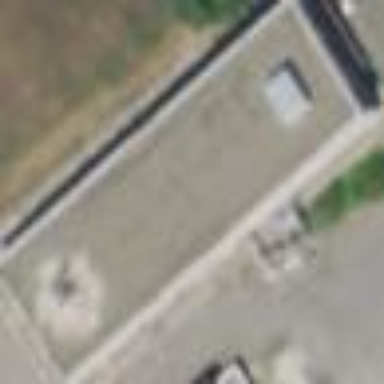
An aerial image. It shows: Building.